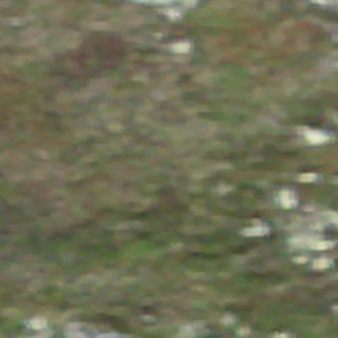
Label: other